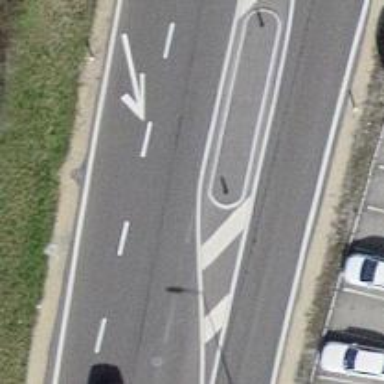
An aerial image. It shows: Secondary road with asphalt surface and designated cycle lane.